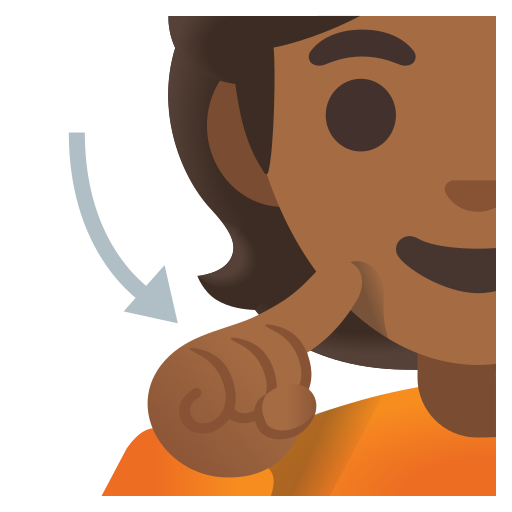
Emoji: 🧏🏾